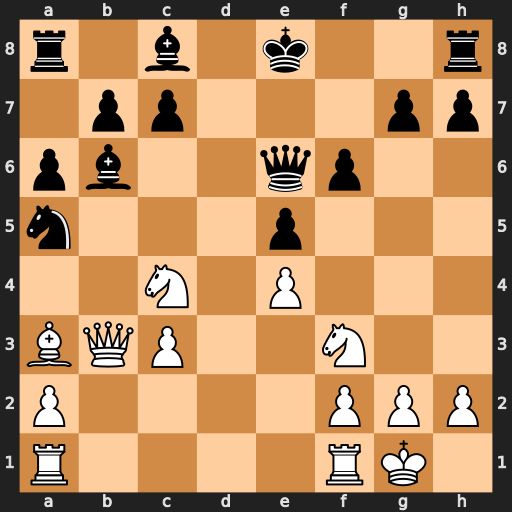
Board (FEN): r1b1k2r/1pp3pp/pb2qp2/n3p3/2N1P3/BQP2N2/P4PPP/R4RK1
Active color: w
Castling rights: kq
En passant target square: -
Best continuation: Nxa5 Bxa5 Qa4+ Bd7 Qxa5